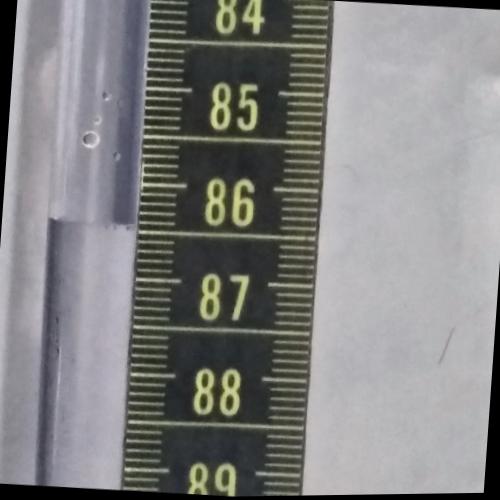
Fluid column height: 86.4 cm